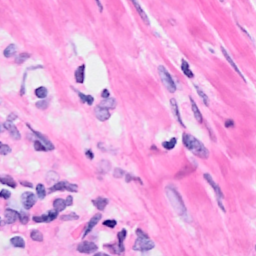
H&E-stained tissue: Breast